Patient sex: M
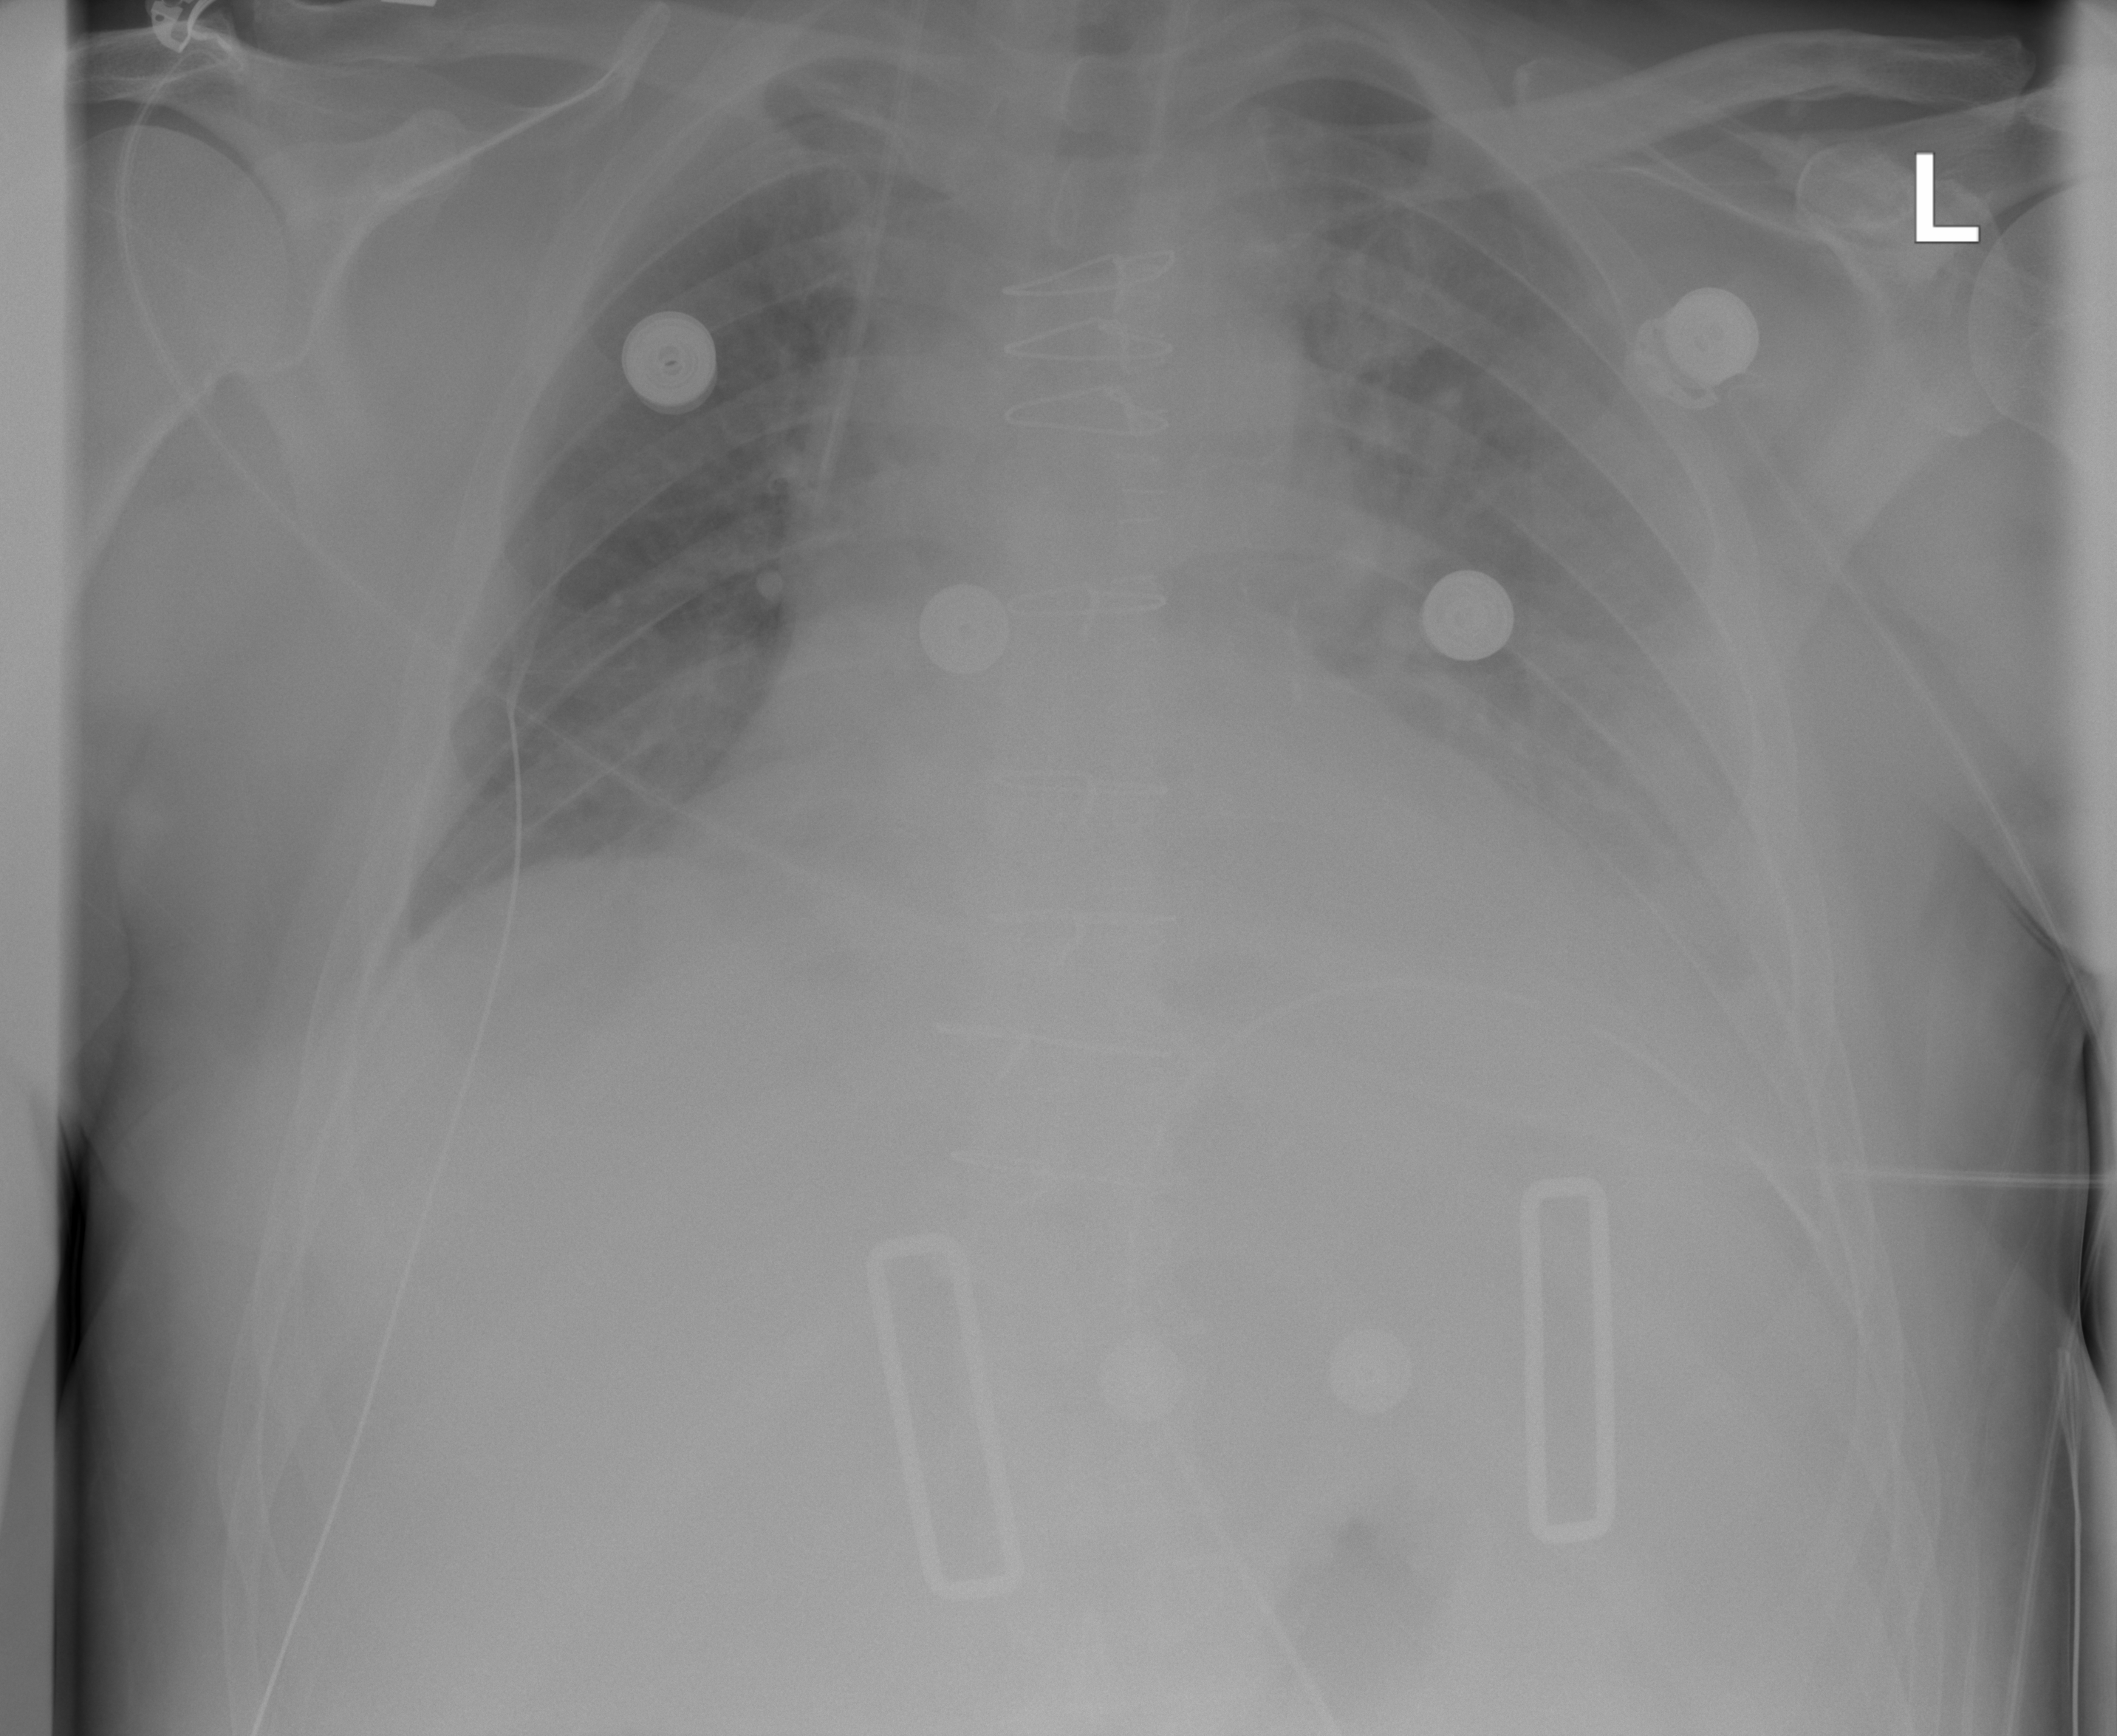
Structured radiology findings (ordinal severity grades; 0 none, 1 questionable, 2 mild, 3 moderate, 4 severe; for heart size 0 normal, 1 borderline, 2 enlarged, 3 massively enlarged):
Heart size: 1
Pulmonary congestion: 0
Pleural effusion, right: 0
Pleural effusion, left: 2
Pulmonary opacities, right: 0
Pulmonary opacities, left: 2
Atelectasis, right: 0
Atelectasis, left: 2